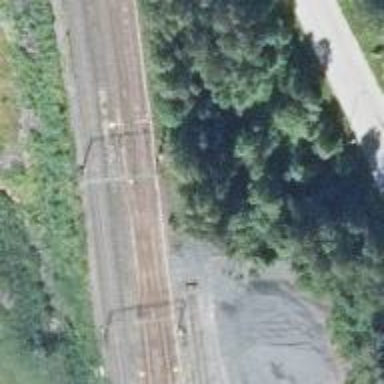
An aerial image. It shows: Rail yard with electrified contact lines for the railway.